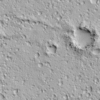
Label: not_dusty